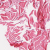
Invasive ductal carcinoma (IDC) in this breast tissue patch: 0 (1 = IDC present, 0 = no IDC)